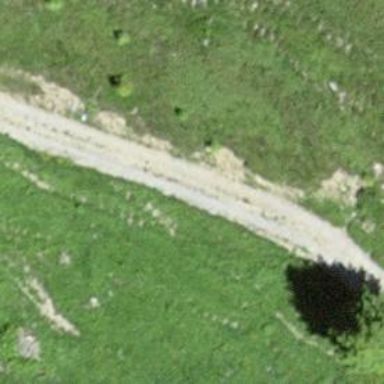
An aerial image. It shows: Track with grade 3 surface.